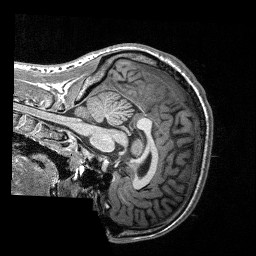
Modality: T1w
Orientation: sagittal
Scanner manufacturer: siemens
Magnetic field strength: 3 T
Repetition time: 2.3 s
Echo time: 0.00226 s